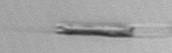
Label: Eucampia_morphytype1